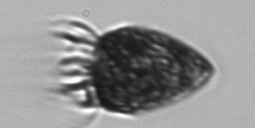
Label: Strombidium_morphotype2